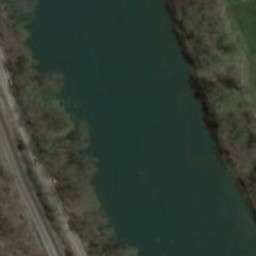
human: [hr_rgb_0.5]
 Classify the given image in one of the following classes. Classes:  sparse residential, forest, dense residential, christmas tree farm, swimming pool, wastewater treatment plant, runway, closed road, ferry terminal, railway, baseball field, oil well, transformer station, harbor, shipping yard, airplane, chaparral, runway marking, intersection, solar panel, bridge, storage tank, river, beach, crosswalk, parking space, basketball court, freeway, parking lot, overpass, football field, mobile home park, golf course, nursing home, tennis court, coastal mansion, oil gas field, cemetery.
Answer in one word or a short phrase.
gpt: river